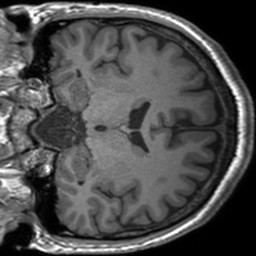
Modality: T1w
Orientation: coronal
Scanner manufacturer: siemens
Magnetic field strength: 3 T
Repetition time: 1.54 s
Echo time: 0.00234 s